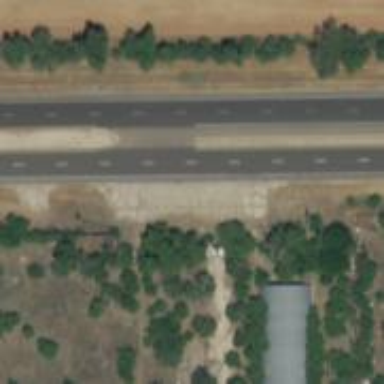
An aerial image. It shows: Asphalt road designated as trunk highway.